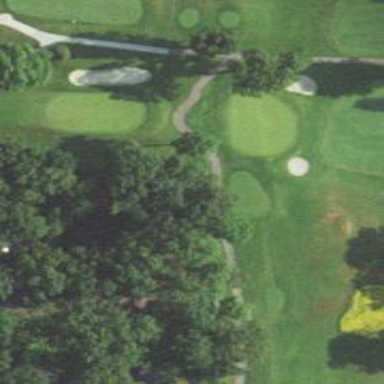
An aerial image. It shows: Path for golf carts.